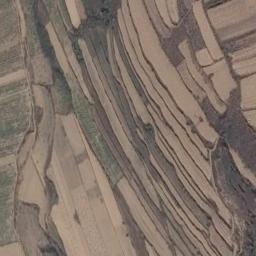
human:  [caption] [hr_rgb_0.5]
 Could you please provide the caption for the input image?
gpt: There are many plants on the terrace .

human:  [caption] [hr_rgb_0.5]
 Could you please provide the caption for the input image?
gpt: Half of the terraces are green and the other half are earthy yellow .

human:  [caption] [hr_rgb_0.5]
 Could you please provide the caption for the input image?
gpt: There are bare and green terrace .

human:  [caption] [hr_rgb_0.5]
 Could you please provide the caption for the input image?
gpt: A large layer of brown and green mixed terraces .

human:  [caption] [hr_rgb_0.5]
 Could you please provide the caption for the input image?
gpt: There are many yellow terraces arranged irregularly .